Aerial crown-view tile of a tropical tree (Barro Colorado Island, Panama), acquired 20250818:
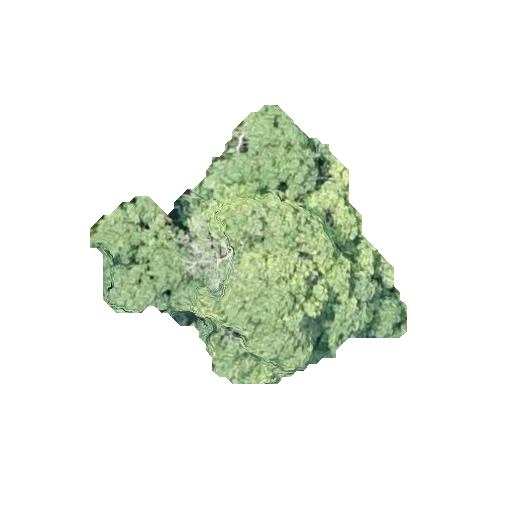
Species: Aspidosperma desmanthum
GBIF accepted scientific name: Aspidosperma desmanthum
Crown area: 72.334 m²